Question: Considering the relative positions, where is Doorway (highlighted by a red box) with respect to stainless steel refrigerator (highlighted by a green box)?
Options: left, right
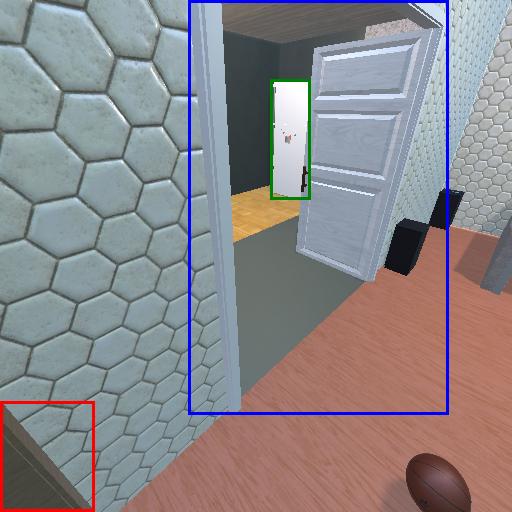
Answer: left